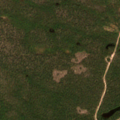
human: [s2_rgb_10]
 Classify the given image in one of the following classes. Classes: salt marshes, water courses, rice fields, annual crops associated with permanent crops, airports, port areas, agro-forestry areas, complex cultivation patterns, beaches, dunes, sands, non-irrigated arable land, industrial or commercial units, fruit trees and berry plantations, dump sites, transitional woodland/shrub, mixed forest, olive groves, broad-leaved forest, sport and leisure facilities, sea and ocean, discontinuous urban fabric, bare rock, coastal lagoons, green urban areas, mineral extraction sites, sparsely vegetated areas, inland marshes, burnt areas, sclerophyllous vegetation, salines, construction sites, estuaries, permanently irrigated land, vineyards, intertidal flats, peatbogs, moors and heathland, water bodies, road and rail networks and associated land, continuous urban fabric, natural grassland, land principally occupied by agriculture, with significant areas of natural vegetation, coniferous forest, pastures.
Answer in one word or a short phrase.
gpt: coniferous forest, transitional woodland/shrub